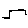
Label: car